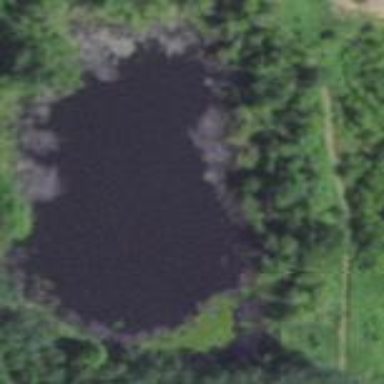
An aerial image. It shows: Peaceful pond surrounded by nature.